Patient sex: M
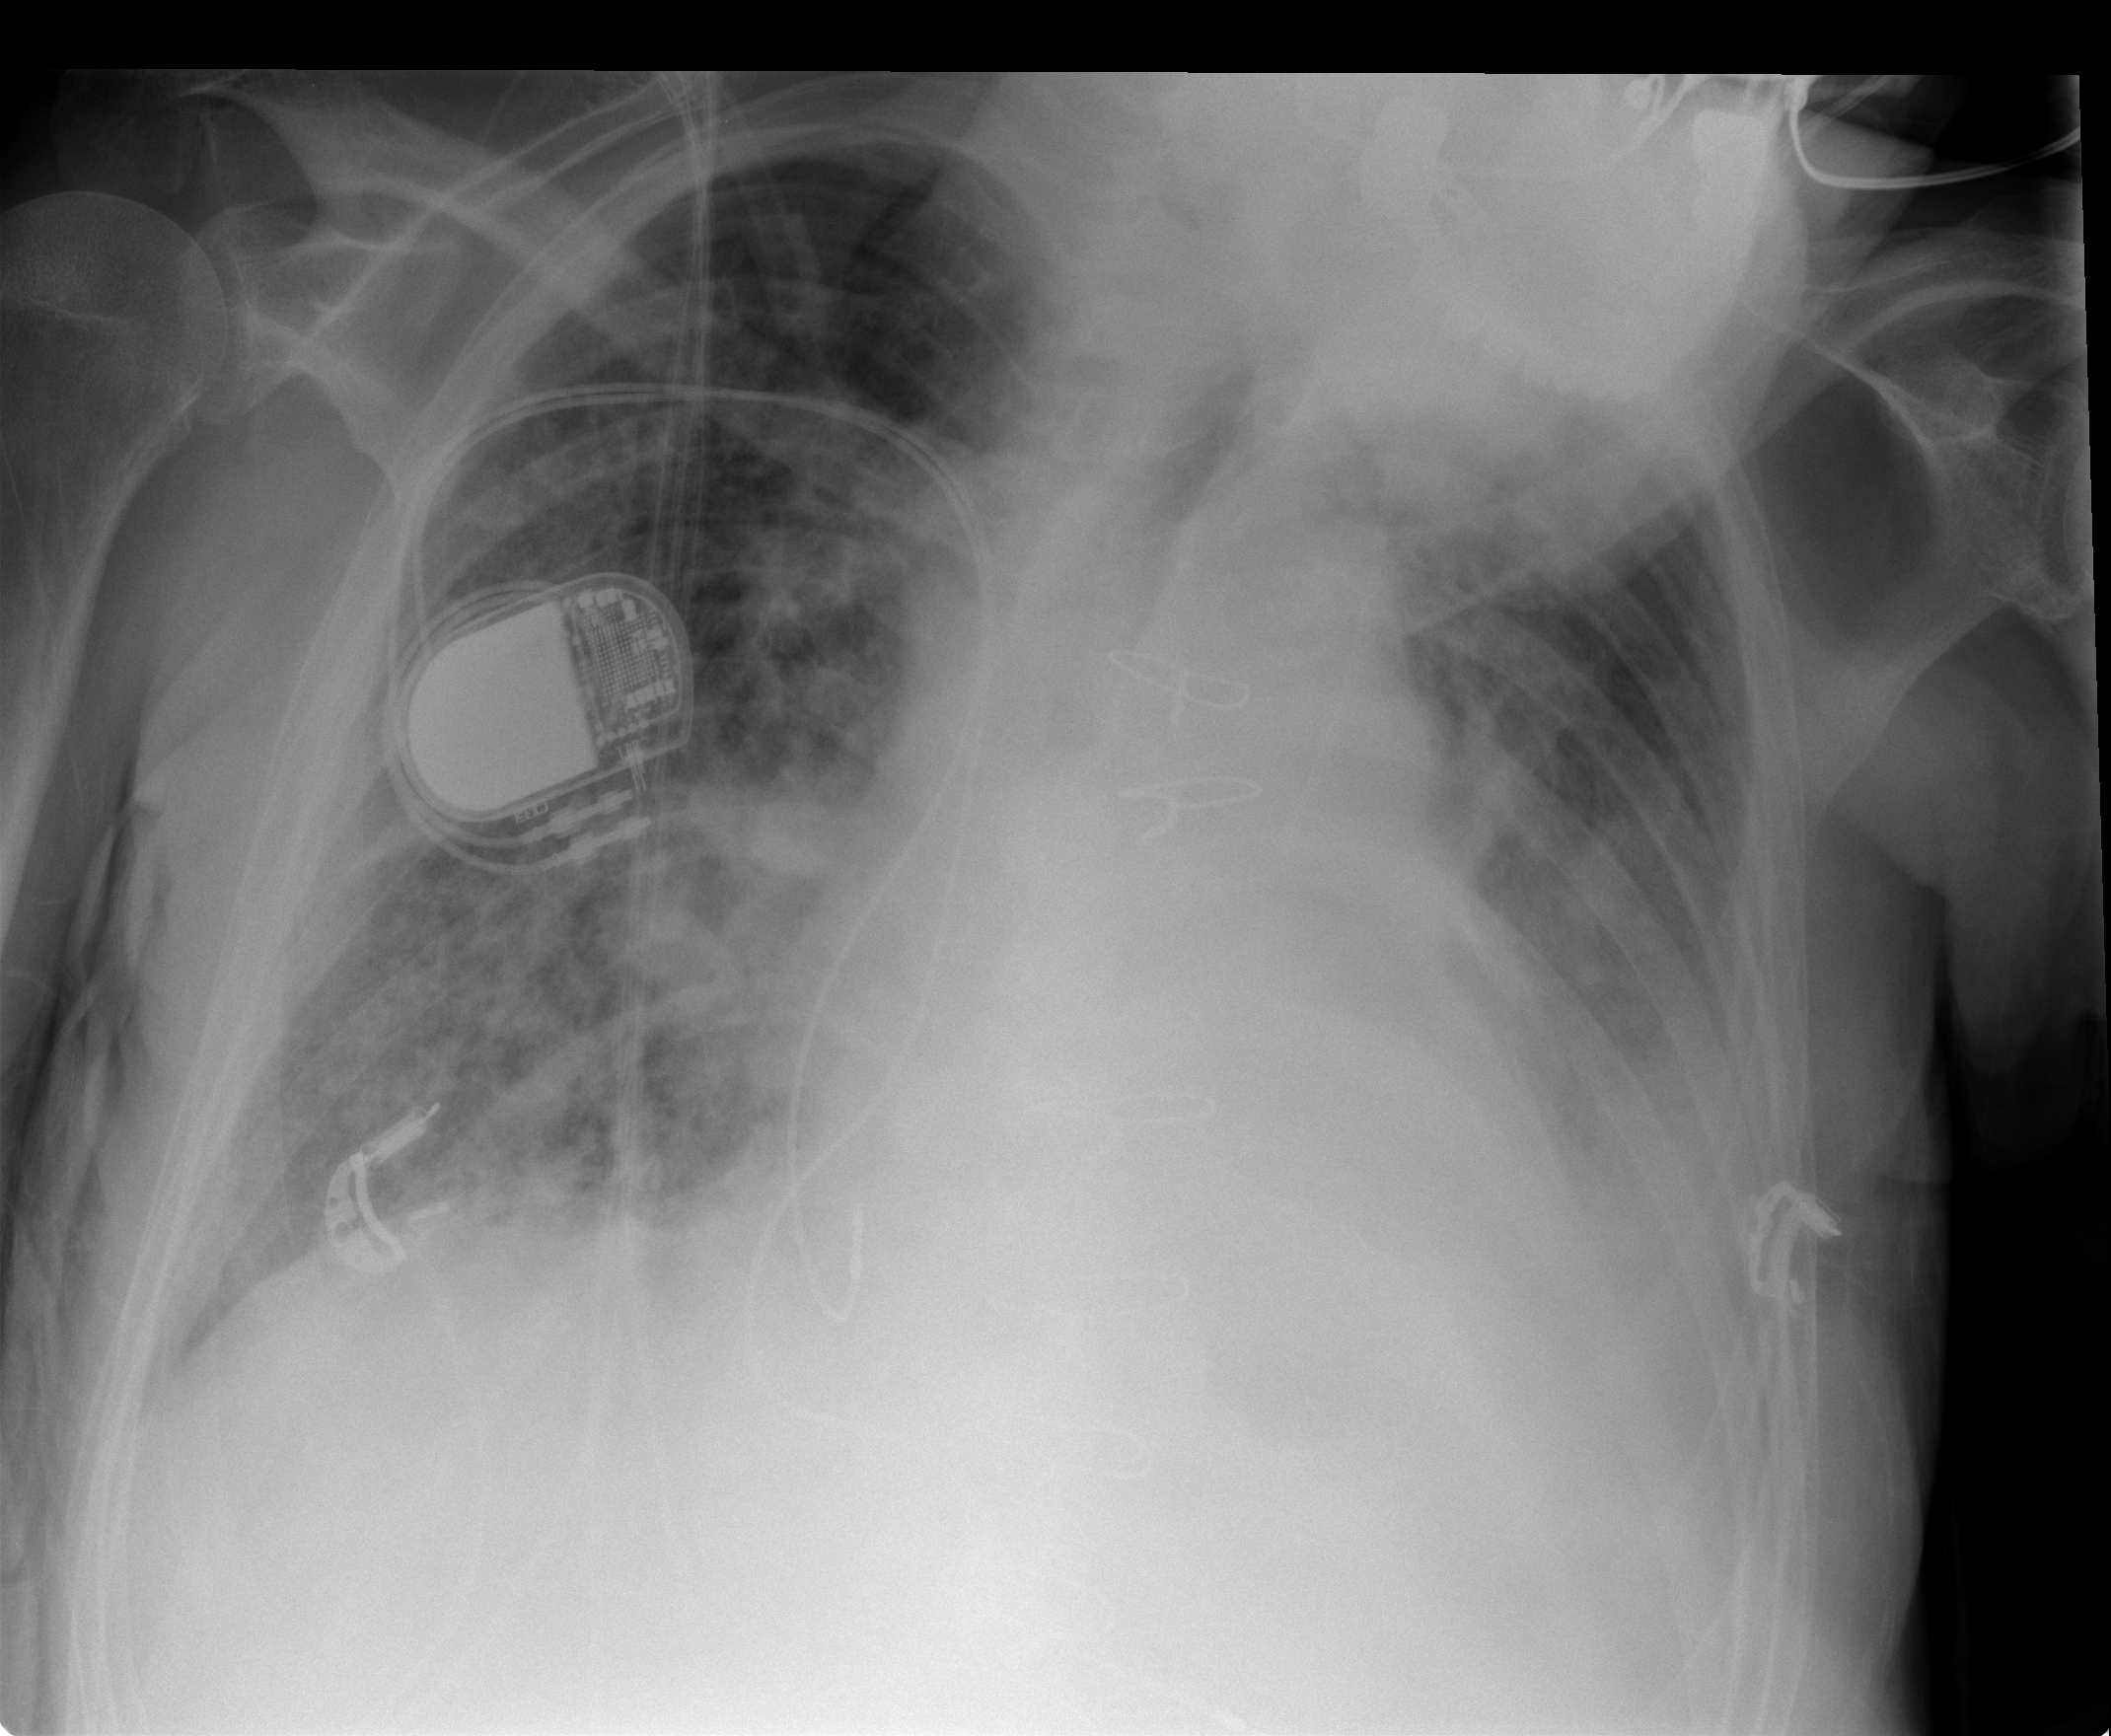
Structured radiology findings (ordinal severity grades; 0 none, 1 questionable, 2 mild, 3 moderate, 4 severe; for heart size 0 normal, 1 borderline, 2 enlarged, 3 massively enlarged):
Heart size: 2
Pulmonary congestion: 2
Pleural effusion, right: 0
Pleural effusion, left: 3
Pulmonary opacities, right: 3
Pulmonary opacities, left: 2
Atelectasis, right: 2
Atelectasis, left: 3